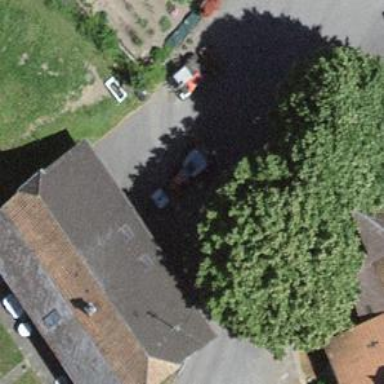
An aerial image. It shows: Farm building.